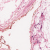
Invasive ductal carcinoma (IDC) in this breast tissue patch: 0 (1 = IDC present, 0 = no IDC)